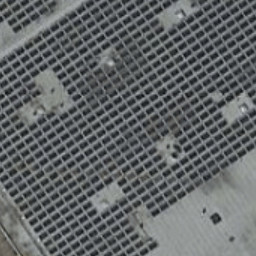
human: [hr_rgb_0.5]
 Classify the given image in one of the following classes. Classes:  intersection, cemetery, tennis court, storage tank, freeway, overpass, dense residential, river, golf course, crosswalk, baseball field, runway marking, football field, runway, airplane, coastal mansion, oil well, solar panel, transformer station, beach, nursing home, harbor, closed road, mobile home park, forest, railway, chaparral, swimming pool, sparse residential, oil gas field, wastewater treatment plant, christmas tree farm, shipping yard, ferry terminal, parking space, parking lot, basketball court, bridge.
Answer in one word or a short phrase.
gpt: solar panel